Question: Where it says "blob_curr = 1" I need to do a check to see if the object id exists in another table. I have no idea how to do this. This is an application that was written several years ago and I am a co-op student who was asked to make some changes to it so I have very limited knowledge of this environment. This is Powerbuilder 9.0 if that helps.

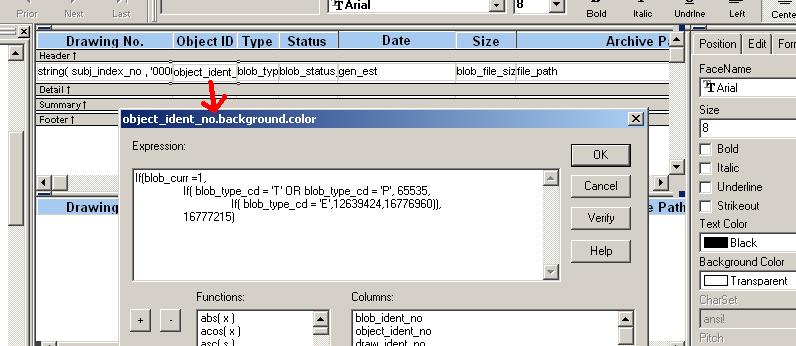
Answer: You have two options here:
1) You can update your datawindow query to include an additional field that returns whether the item exists in the other table (scalar subquery comes to mind depending on what database you are using). Then your datawindow expression just checks this column - This is the preferred solution
2) In a datawindow expression, you can also call global user defined functions that you have created. So you would create a new function (File->New->PB Object Tab->Function), that takes an id as its incoming argument, performs the lookup in the other table and then returns the result. Then within the datawindow expression you can now call this function directly to see if it exists in that table.
The first approach will probably be the most efficient database-wise.